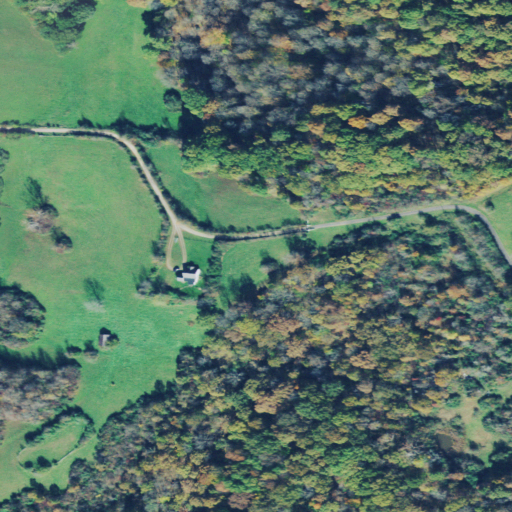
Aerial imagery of mountain in Ohio named Signal Hill containing deciduous forest, pasture, open development, mixed forest, and low intensity development